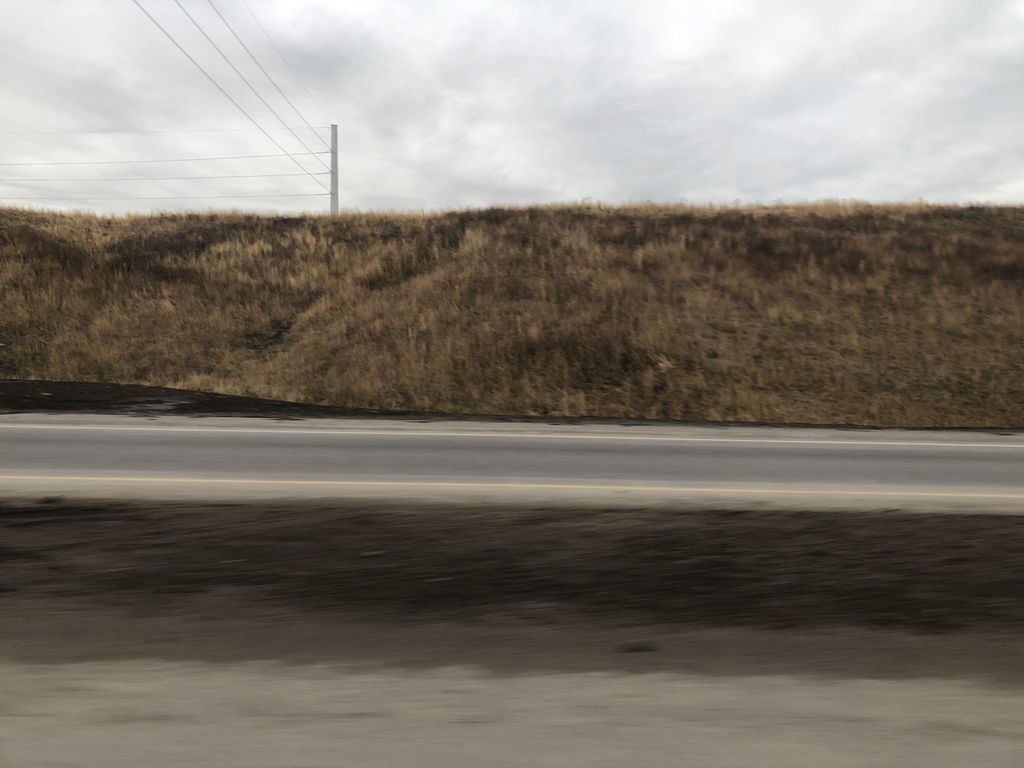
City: calgary